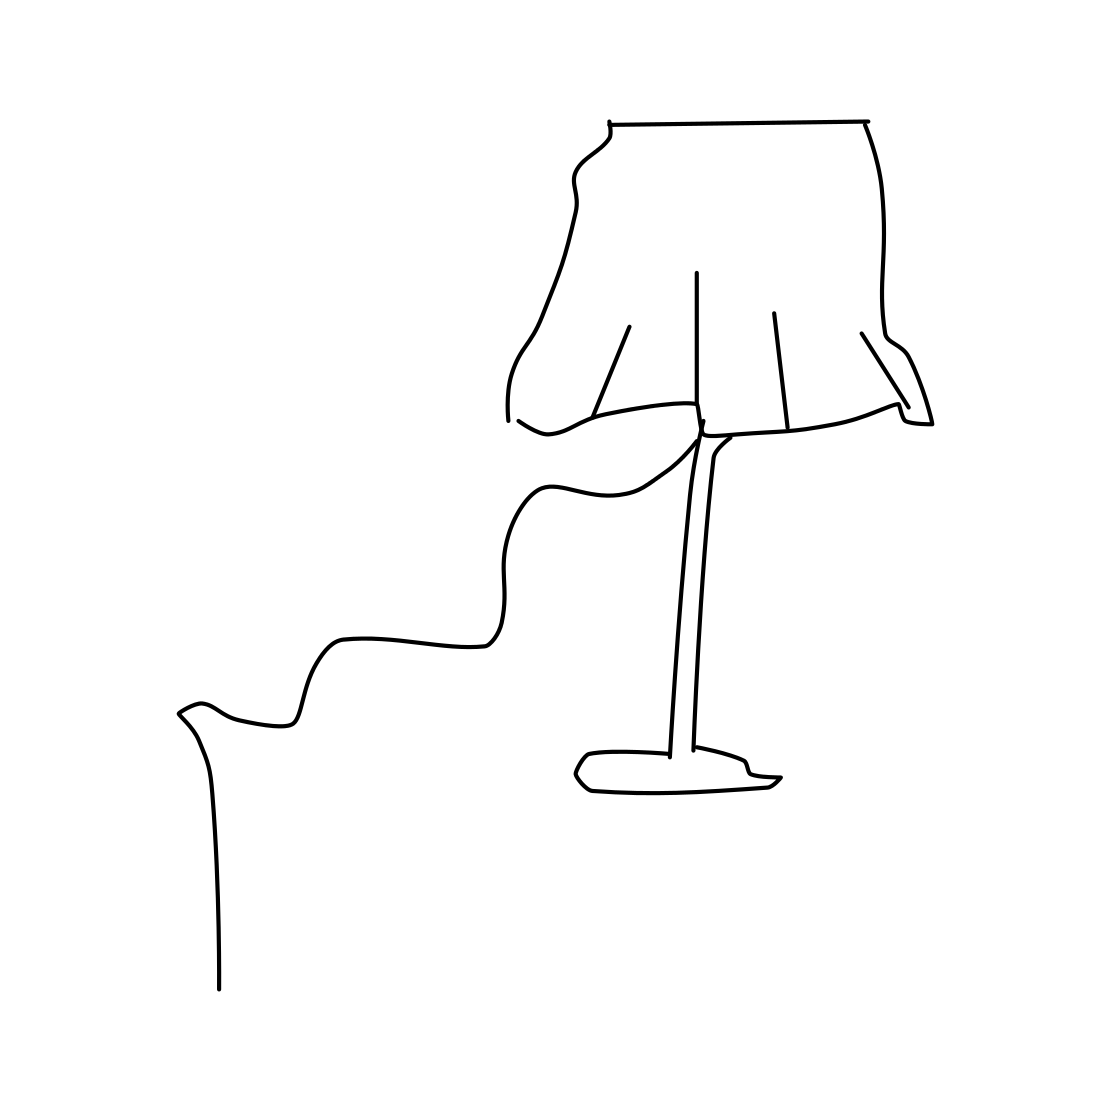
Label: tablelamp